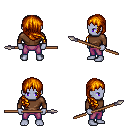
a pixel art fantasy rpg character, male body template, dark elf, purple skin, brown long-sleeve shirt, magenta pants, dark blonde right-swept hairstyle, spear, four views (front, back, left, right), 2x2 character sprite sheet, small pixel art, hard edges, no anti-aliasing